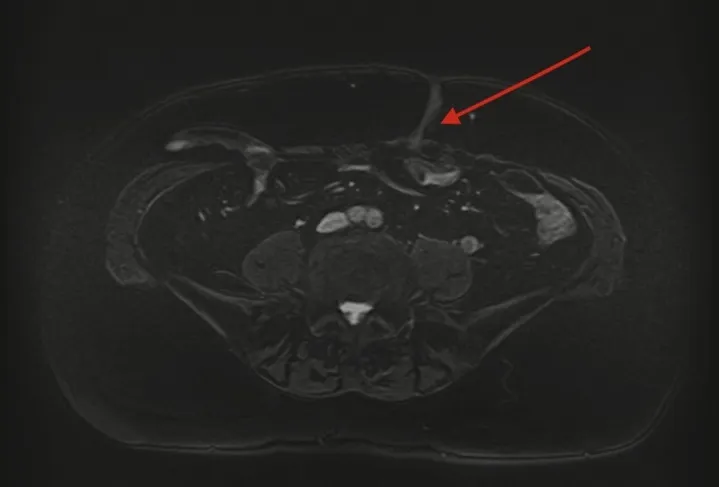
MRI image of the ECF in the axial plane.
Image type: radiology (mri)